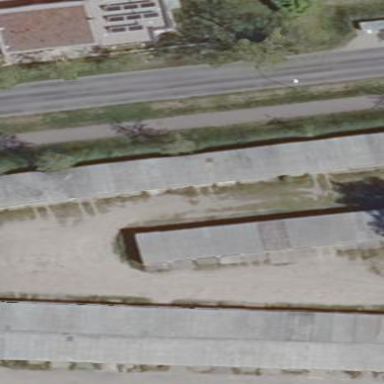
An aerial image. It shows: Group of garages.